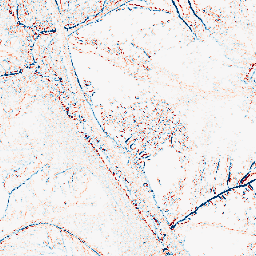
Category: edge_preserving
Decomposition family: median
Decomposition parameters: size: 3
Upsampling method: bilinear
Upsampling parameters: scale: 4
Upsampling scale: 4